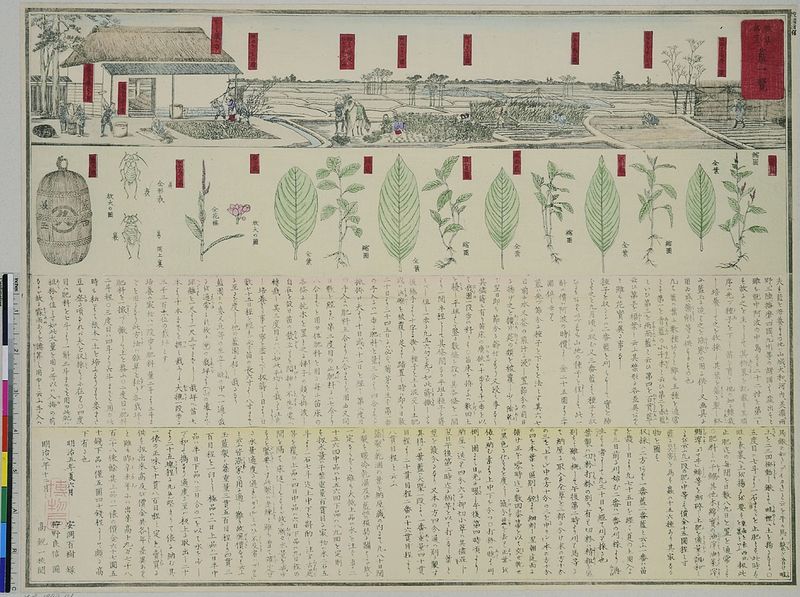
Titel: Indigo: Eine Übersicht
Künstler: Kan&#x14D; Yoshinobu
Standort: Hamburg
Institution: Museum für Kunst und Gewerbe Hamburg
Schlagwörter: blätter, weiß, grün, schwarz, blüte, haus, park, rot, blatt, pflanze, pflanzen, bauern, garten, holzschnitt, japan, schrift, grafik, graphik, schriftzeichen, bauer, buch, linie, asien, druck, druckgraphik, druckgrafik, stempel, fass, insekten, rolle, china, ackerbau, landwirtschaft, pavillon, insekt, käfer, zeit, botanik, farbholzschnitt, gartenanlage, reis, reproduktionen, landbau, pflanzenkunde, druckerzeugnisse, insecta, reisanbau, agrikultur, kerbtiere, hexapoda, kräuter, meiji, terchina, raki